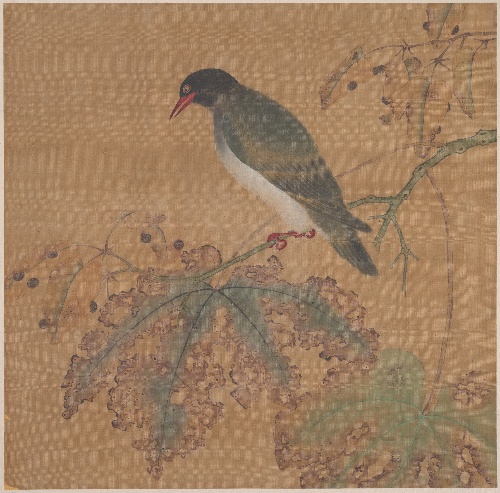
Title: 清   佚名   秋葉山禽   冊頁|Bird on Branch
Artist: Unidentified artist
Object type: Fan mounted as an album leaf
Classification: Paintings
Medium: Fan mounted as an album leaf; ink and color on silk
Culture: China
Period: Qing dynasty (1644–1911)
Dimensions: 10 3/4 x 10 7/8 in. (27.3 x 27.6 cm)
Department: Asian Art
Credit line: John Stewart Kennedy Fund, 1913
Accession year: 1913
Repository: Metropolitan Museum of Art, New York, NY
Tags: Birds